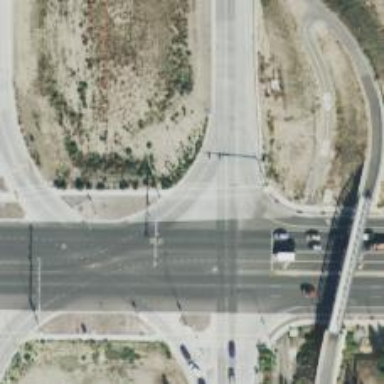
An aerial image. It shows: Trunk link highway.